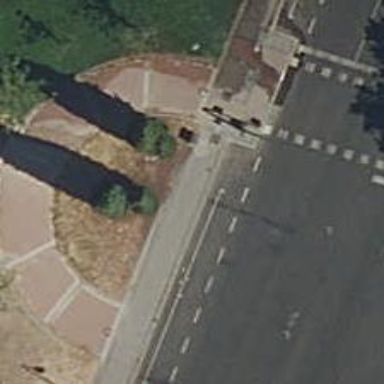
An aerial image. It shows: Raised kerb.